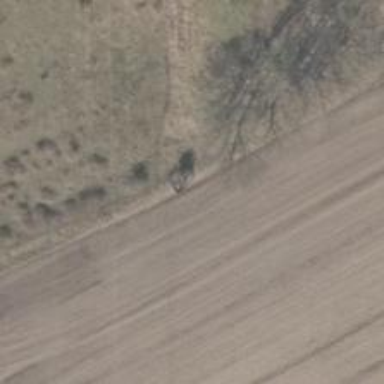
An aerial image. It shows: Hunting stand.